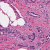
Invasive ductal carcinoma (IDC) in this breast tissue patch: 1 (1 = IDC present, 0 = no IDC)